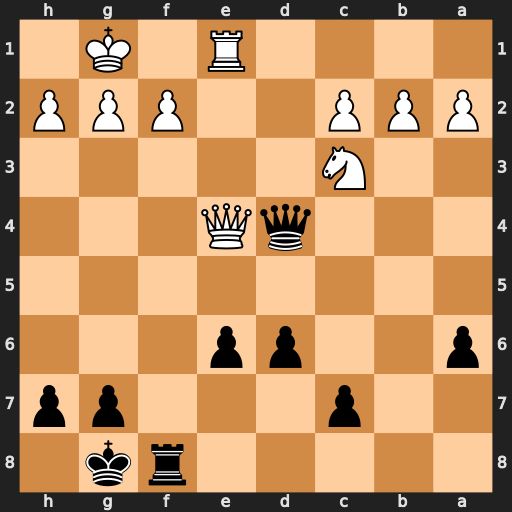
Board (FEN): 5rk1/2p3pp/p2pp3/8/3qQ3/2N5/PPP2PPP/4R1K1
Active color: b
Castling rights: -
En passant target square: -
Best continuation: Qxf2+ Kh1 Qf1+ Rxf1 Rxf1#